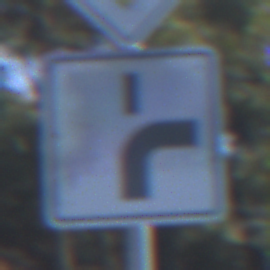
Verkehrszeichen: VerlaufVorfahrtsstrasse8
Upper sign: Vorfahrtsstrasse
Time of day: MorningAfternoon
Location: Outdoor (Nature)
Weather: Clear
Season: NotSpecified
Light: Natural